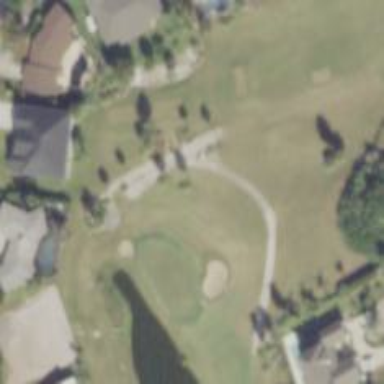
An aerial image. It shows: Path designated for golf carts.